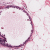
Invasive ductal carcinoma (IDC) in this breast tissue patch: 0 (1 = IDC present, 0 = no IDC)